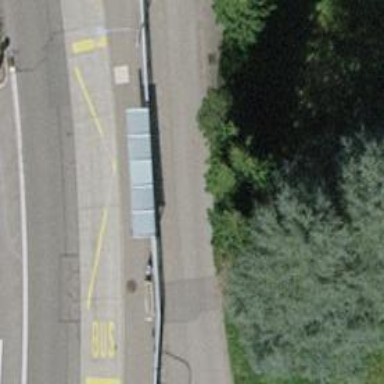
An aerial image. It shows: Bench for seating.